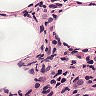
Metastatic tissue present: yes